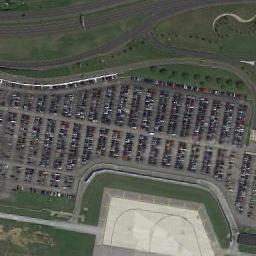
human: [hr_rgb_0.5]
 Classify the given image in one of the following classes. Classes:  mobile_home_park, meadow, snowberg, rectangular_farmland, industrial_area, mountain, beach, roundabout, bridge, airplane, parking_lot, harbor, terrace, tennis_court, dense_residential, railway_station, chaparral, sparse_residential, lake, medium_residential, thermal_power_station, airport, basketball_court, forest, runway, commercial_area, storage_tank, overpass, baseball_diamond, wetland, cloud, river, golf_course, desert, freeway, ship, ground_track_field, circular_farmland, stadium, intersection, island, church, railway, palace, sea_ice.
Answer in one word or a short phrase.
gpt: parking_lot